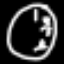
Label: clock